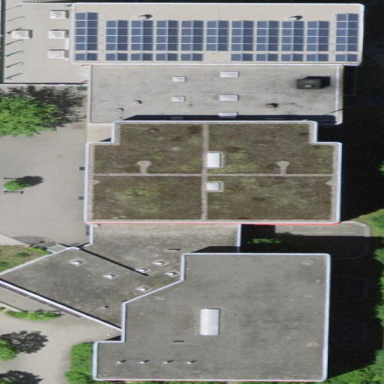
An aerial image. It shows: School building.